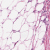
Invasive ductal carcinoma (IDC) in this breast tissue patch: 0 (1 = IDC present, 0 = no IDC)